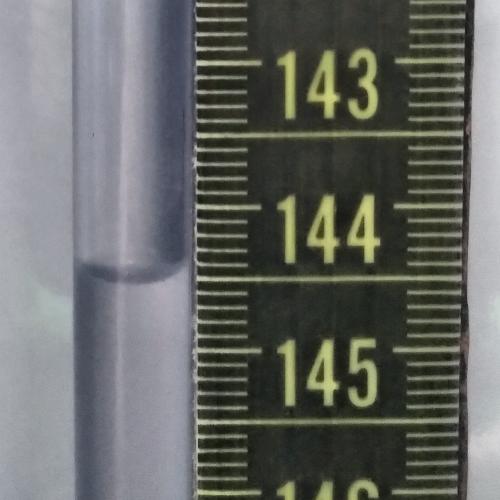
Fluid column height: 144.5 cm